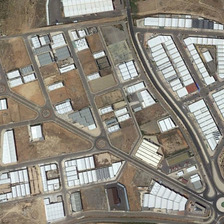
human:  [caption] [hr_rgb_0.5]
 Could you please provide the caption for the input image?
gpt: many buildings and bareland are in an industrial area .

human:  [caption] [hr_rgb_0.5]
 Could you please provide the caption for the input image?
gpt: many buildings and bareland are in an industrial area .

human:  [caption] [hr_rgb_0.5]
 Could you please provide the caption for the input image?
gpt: many buildings and bareland are in an industrial area .

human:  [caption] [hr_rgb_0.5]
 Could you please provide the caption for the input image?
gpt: many buildings and bareland are in an industrial area .

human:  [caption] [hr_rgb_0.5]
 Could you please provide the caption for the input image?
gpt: many buildings and bareland are in an industrial area .